高一 · 代数
已知 $f(x)=(x-a)(x-b)-2$, 并且 $\alpha, \beta$ 是函数 $f(x)$ 的两个零点, 则实数 $a, b, \alpha, \beta$ 的大小关系可能是 ( )
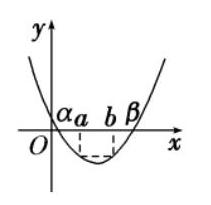
A. $a<\alpha<b<\beta$
B. $a<\alpha<\beta<b$
C. $\alpha<a<b<\beta$
D. $\alpha<a<\beta<b$
答案: C
解析: $\because \alpha, \beta$ 是函数 $f(x)$ 的两个零点,

$\therefore f(\alpha)=f(\beta)=0$.

又 $f(x)=(x-a)(x-b)-2, \therefore f(a)=f(b)=-2<0$

结合二次函数 $f(x)$ 的图象, 如图所示,

可知, $a, b$ 必在 $\alpha, \beta$ 之间, 只有 C 满足.